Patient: sex M, age 44
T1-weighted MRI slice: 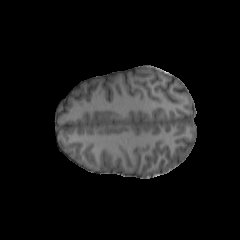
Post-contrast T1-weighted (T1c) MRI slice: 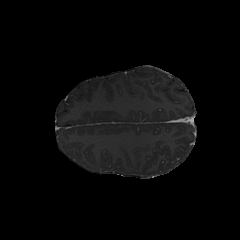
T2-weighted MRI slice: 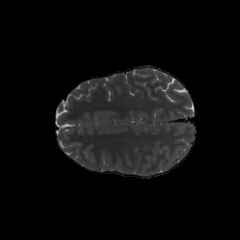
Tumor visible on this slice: no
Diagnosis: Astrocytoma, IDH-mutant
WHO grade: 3